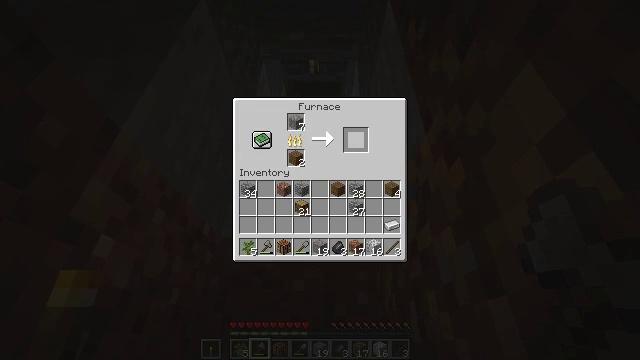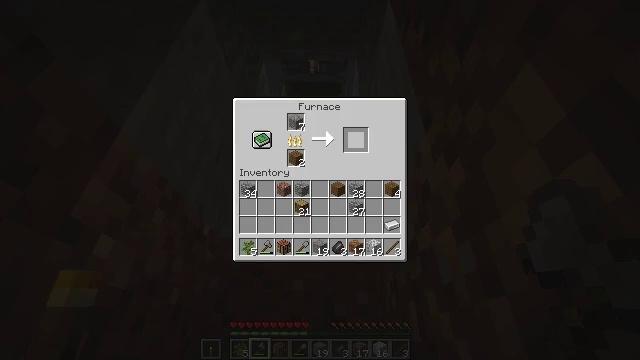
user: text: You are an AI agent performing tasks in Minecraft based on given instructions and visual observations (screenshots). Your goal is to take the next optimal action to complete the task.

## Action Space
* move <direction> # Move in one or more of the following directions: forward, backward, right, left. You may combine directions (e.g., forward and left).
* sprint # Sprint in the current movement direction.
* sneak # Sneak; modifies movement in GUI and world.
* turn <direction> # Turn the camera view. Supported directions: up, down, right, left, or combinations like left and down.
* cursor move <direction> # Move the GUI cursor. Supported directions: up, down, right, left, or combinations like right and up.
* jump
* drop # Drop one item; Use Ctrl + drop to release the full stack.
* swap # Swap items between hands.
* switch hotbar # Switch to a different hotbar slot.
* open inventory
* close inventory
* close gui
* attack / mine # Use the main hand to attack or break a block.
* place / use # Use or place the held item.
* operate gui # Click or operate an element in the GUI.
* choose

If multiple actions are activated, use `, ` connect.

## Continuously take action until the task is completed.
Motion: motion action
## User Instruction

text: Smelt an iron ingot.
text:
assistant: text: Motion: sneak
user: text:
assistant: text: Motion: no_op